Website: apple
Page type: review-order
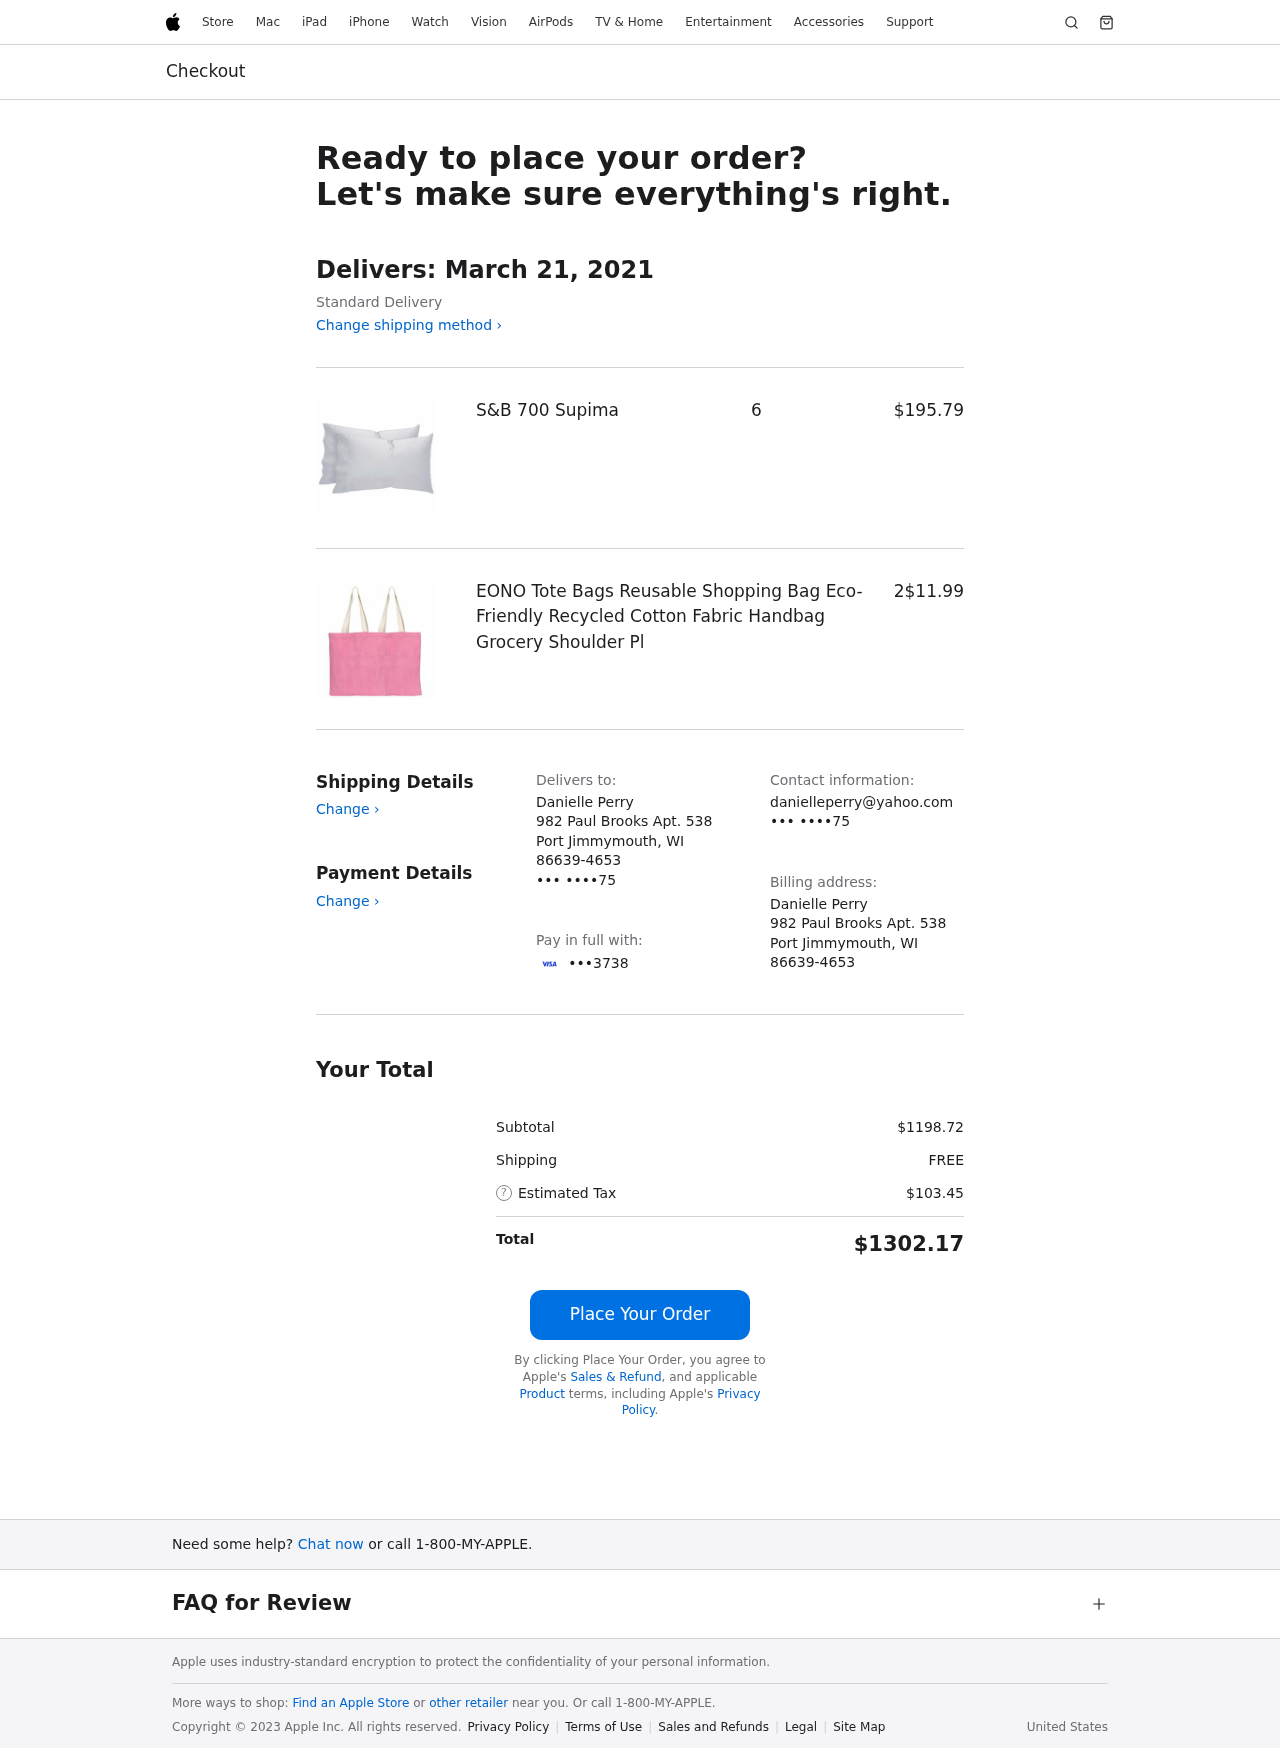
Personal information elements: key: PII_CARD_LAST4
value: •••3738
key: PII_CITY
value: Port Jimmymouth
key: PII_EMAIL
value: danielleperry@yahoo.com
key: PII_FULLNAME
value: Danielle Perry
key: PII_PHONE
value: ••• ••••75
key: PII_POSTCODE_FULL
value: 86639-4653
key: PII_STATE_ABBR
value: WI
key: PII_STREET
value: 982 Paul Brooks Apt. 538
Product elements: key: PRODUCT1_NAME
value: S&B 700 Supima
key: PRODUCT1_PRICE
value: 195.79
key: PRODUCT1_QUANTITY
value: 6
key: PRODUCT2_NAME
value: EONO Tote Bags Reusable Shopping Bag Eco-Friendly Recycled Cotton Fabric Handbag Grocery Shoulder Pl
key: PRODUCT2_PRICE
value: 11.99
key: PRODUCT2_QUANTITY
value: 2
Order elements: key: ORDER_DELIVERY_DATE
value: March 21, 2021
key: ORDER_SUBTOTAL
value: $1198.72
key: ORDER_SHIPPING_COST
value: FREE
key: ORDER_TAX
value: $103.45
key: ORDER_TOTAL
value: $1302.17